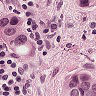
Metastatic tissue present: yes